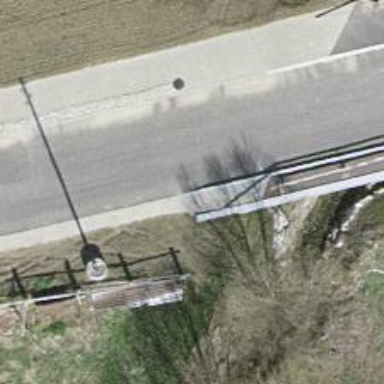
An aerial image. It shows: Guard rail as barrier.